Question: I am using <URL> and when I load up the 'Brands.php' block for the admin panel to CRUD my custom database for my module, I am given a blank page upon clicking 'Manage Items' from the Brand menu. Have you any idea why? I checked the error logs and there's nothing there.

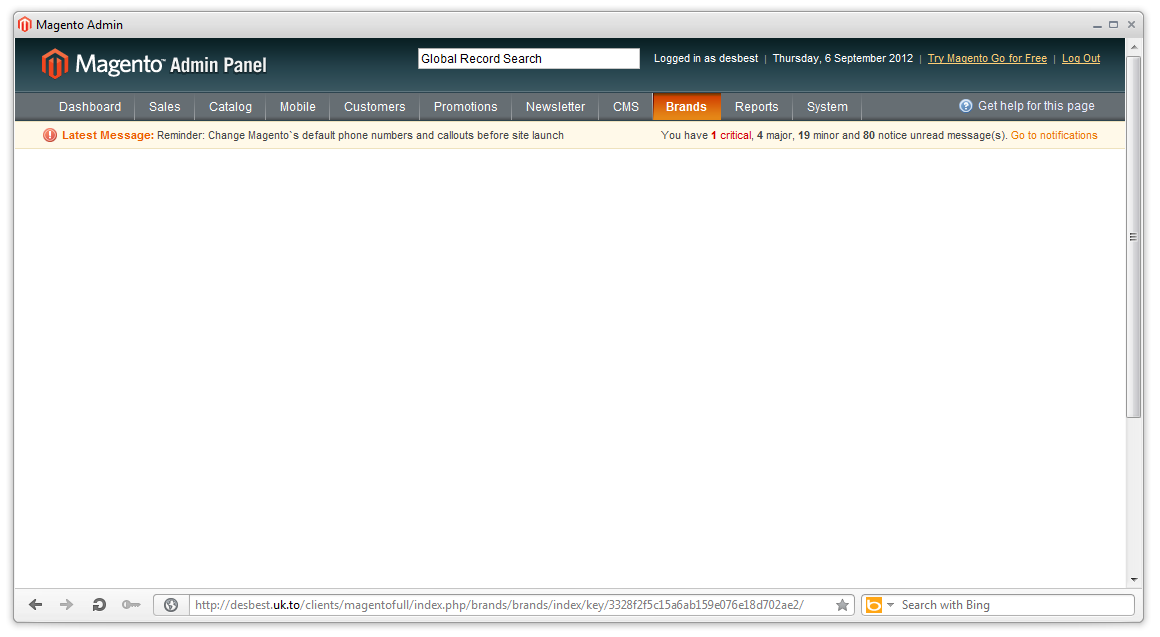
Answer: From the image it looks like the Grid_Container isn't getting loaded into your layout. Try <URL> and seeing if there is anything loaded. I'm guessing your layout is misconfigured/missing.